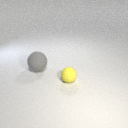
small yellow rubber sphere to the right of large gray rubber sphere